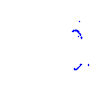
Particle: pion